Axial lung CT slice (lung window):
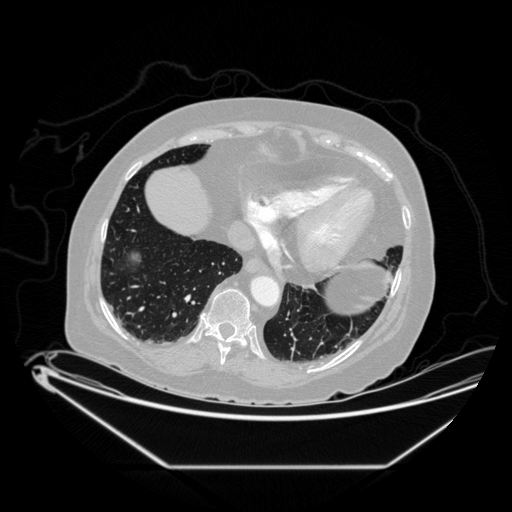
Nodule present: no